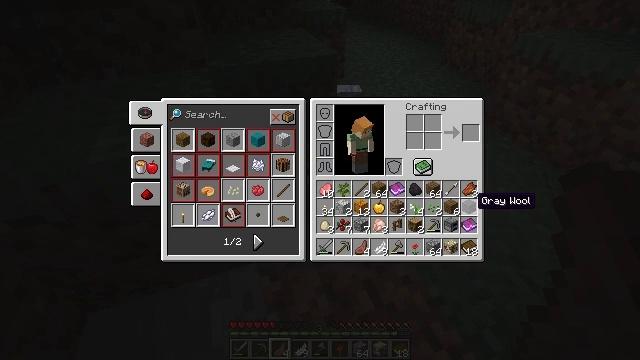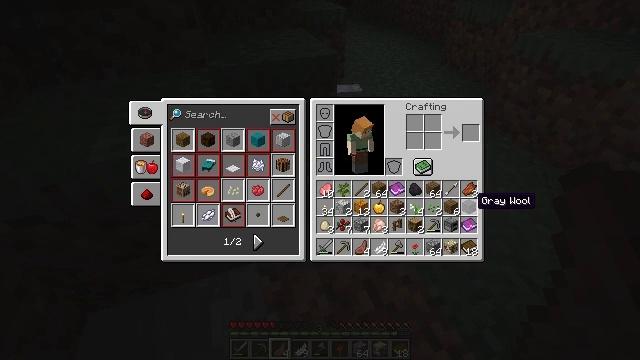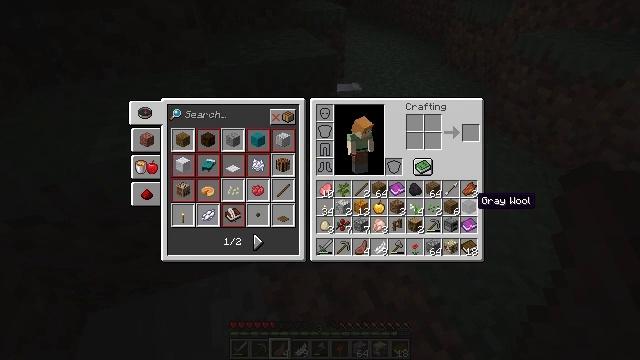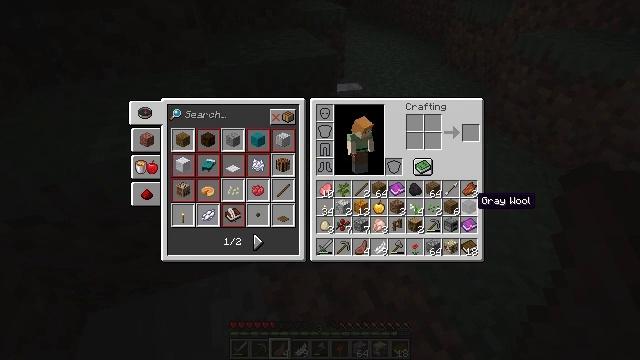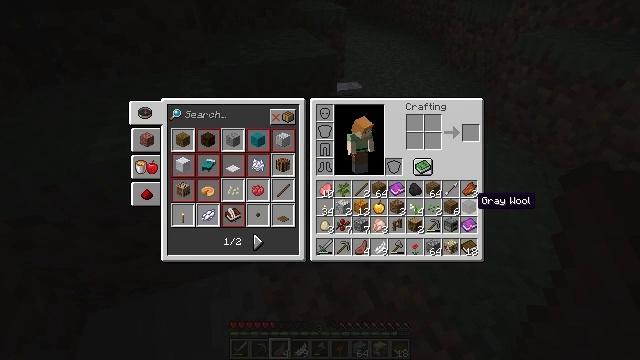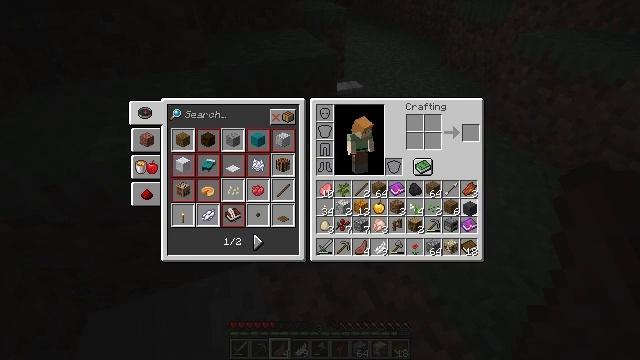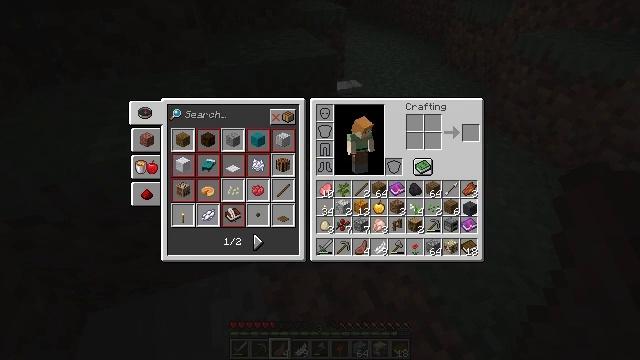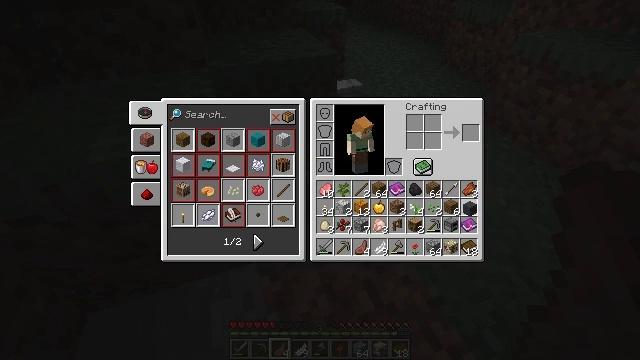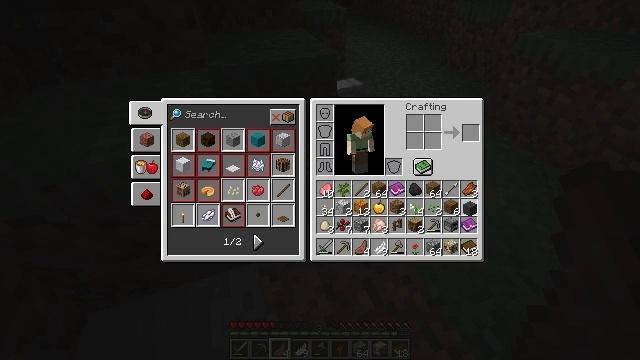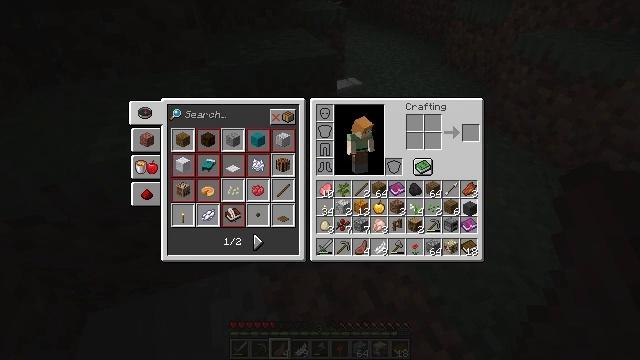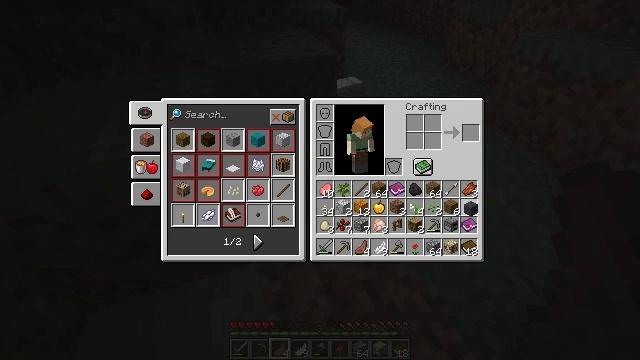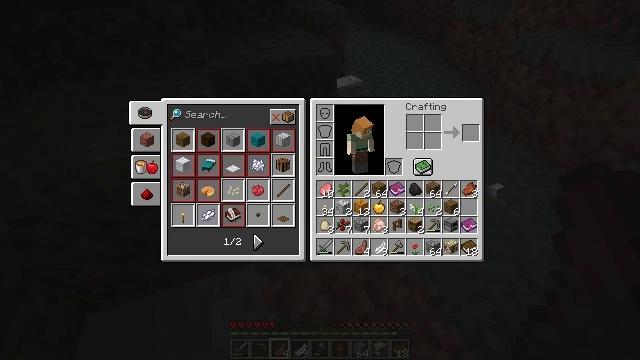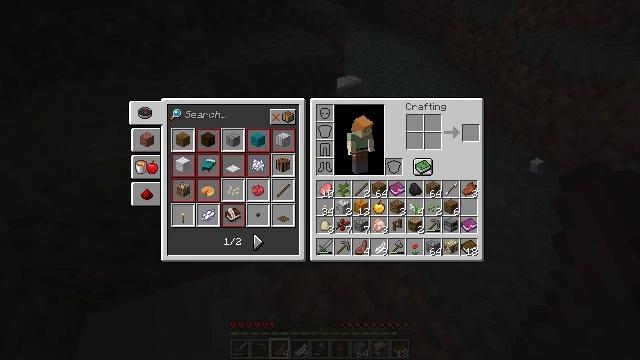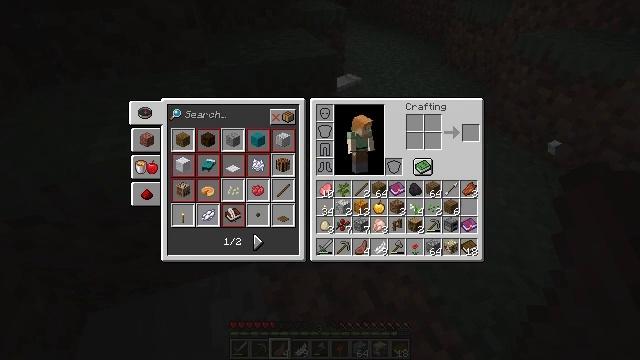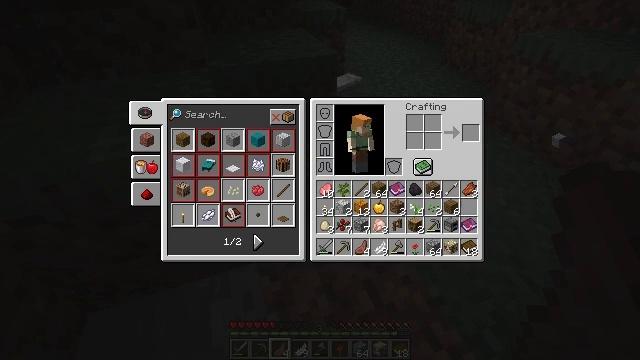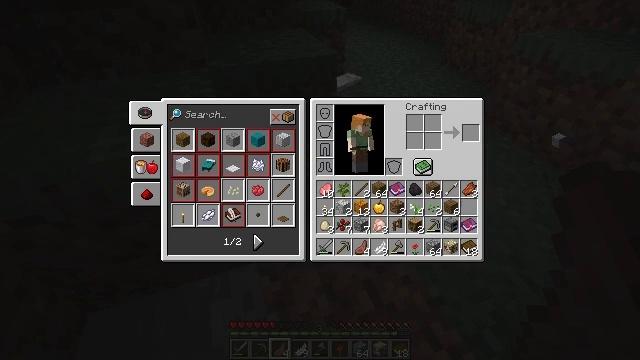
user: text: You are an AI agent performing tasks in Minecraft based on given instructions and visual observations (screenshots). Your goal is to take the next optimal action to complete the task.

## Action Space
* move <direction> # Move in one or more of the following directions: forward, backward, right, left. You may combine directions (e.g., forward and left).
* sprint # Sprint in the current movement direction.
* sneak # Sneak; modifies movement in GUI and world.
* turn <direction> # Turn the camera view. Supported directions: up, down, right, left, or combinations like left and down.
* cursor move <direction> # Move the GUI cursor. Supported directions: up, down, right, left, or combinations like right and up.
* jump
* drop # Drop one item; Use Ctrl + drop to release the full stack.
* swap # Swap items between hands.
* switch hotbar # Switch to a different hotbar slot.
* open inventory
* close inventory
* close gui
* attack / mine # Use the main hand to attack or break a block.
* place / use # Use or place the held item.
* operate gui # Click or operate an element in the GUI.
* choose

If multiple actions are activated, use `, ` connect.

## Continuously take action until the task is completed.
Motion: motion action
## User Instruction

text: Remove a gray wool from the inventory.
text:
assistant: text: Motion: no_op
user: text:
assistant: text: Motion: no_op
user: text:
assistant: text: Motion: no_op
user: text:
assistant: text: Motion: no_op
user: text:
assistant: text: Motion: operate gui
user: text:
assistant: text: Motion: operate gui
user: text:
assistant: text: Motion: operate gui
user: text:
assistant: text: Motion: no_op
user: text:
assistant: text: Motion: no_op
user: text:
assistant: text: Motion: no_op
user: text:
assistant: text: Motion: cursor move right and up
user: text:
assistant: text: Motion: cursor move right and up
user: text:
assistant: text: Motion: cursor move right and up
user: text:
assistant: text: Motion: no_op
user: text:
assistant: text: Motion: operate gui
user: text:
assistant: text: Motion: operate gui
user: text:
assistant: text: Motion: operate gui
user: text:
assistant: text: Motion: cursor move left and down
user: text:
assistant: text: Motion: cursor move left and down
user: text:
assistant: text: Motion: cursor move left and down
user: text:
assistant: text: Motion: no_op
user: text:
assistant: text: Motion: no_op
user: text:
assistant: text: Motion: no_op